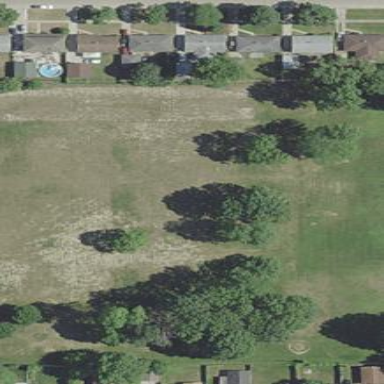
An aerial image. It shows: Open area covered with grass.